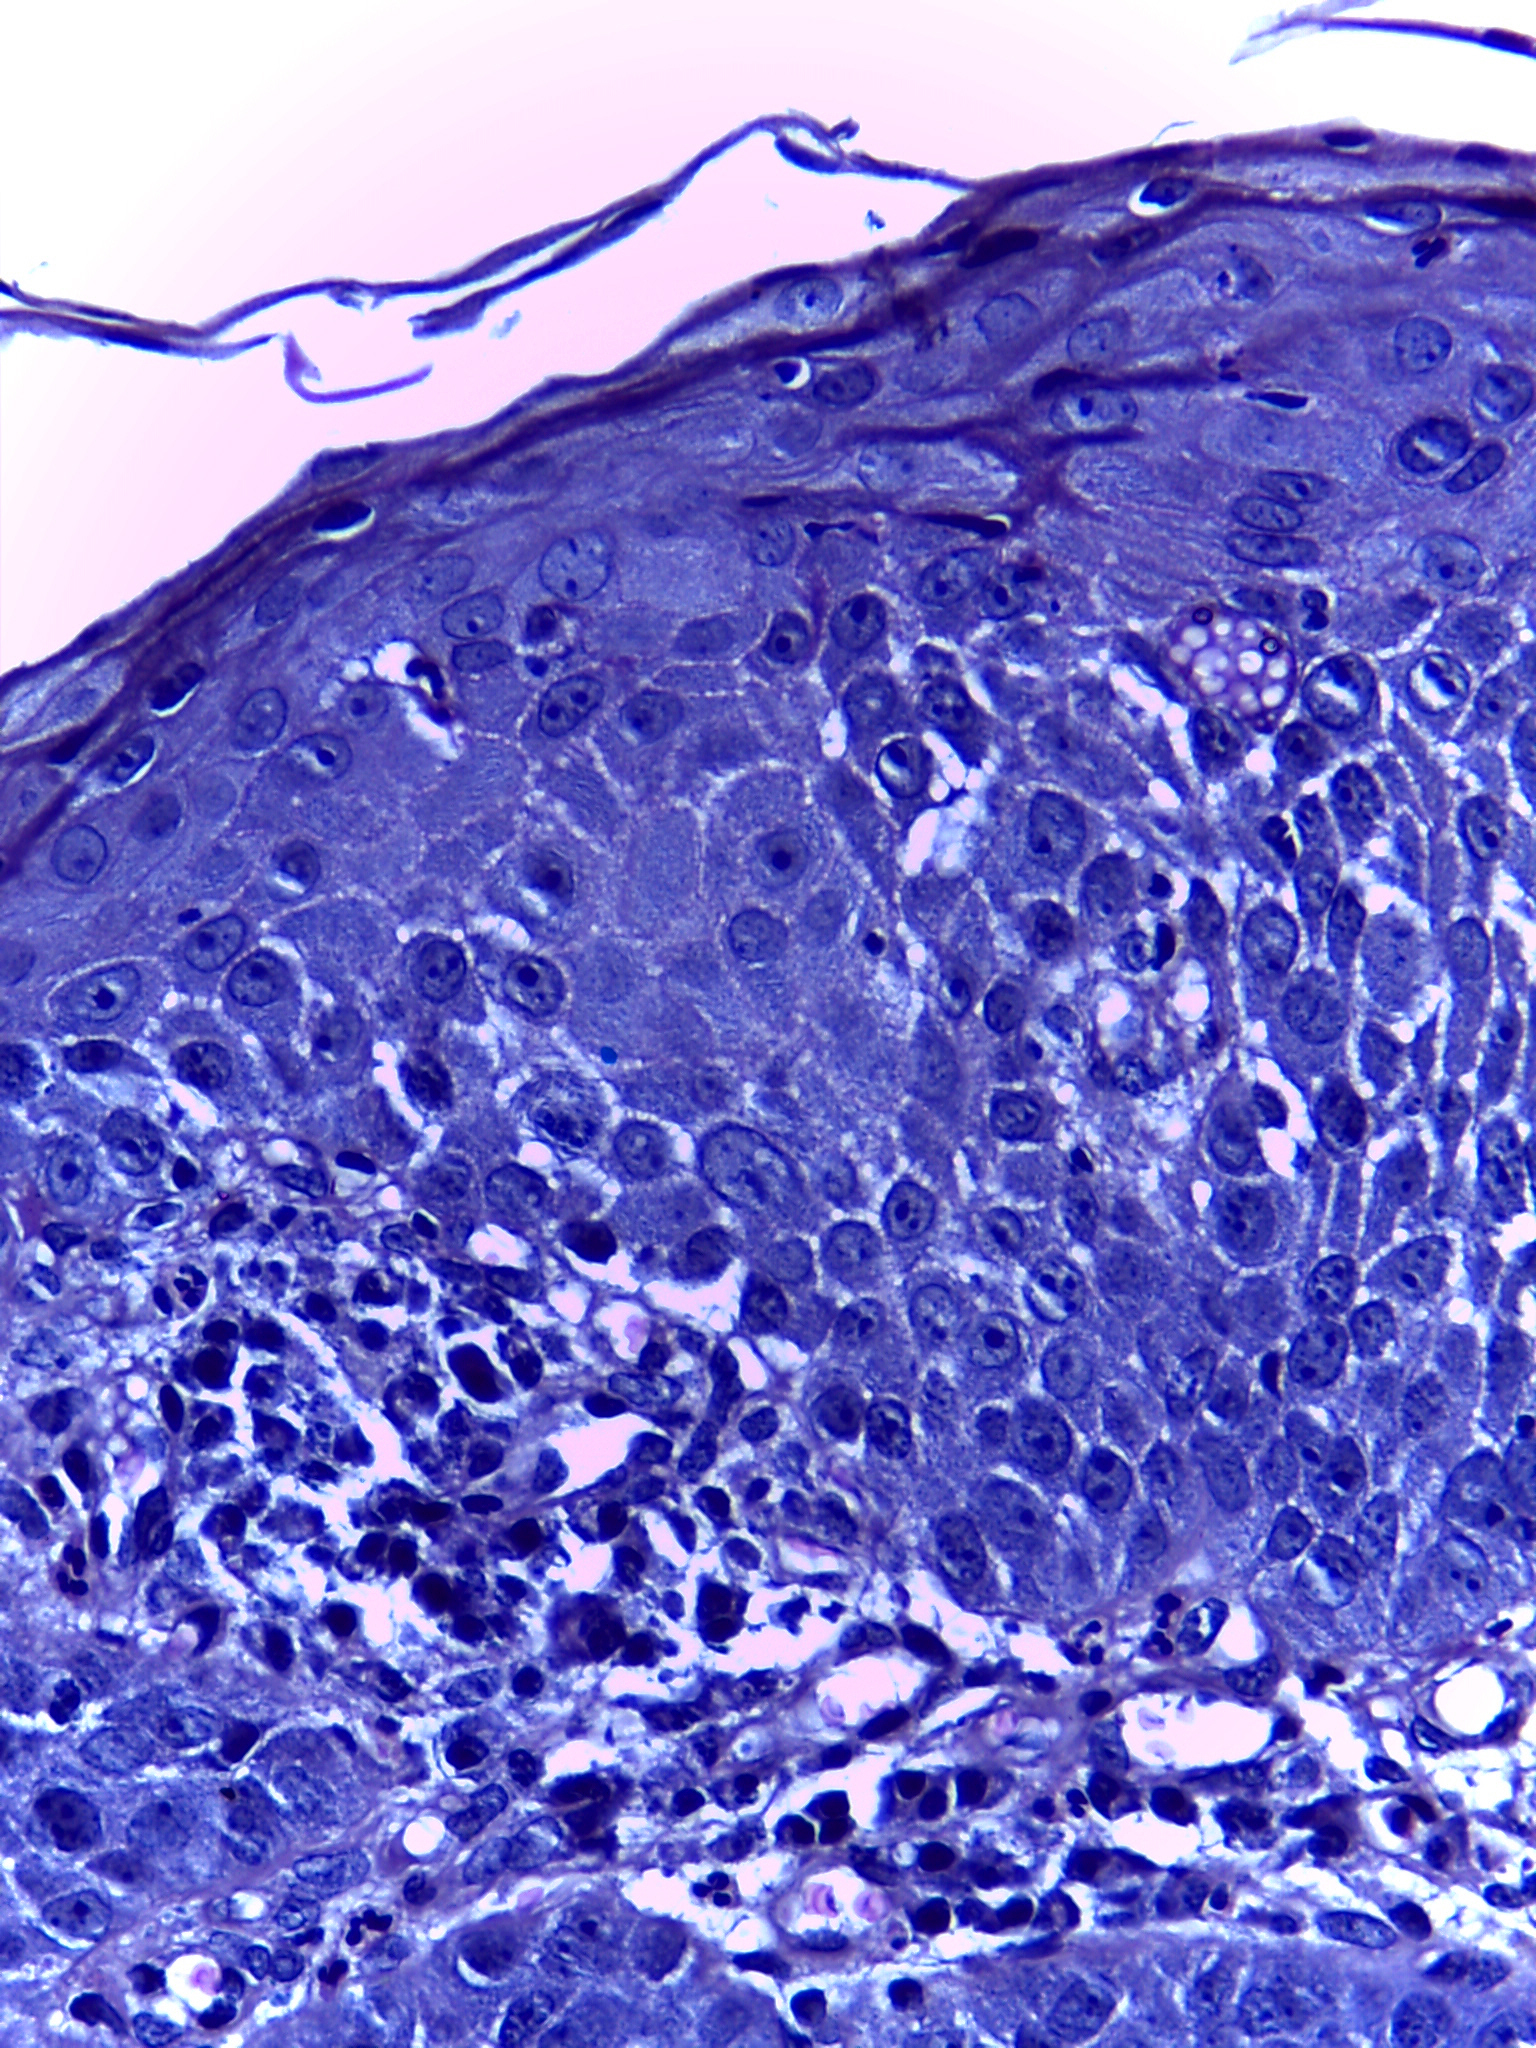
Diagnosis: OSCC